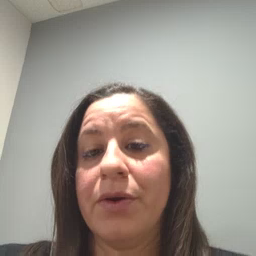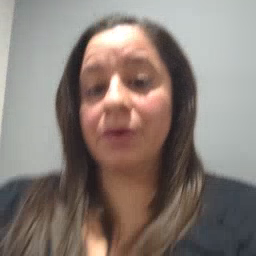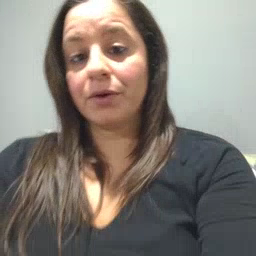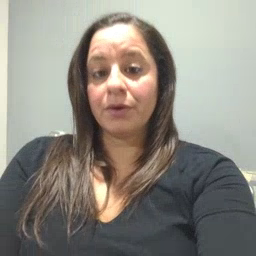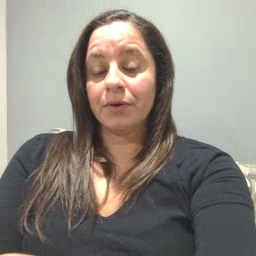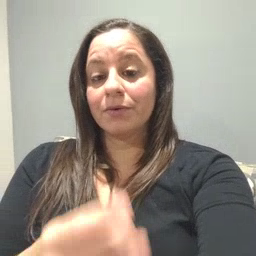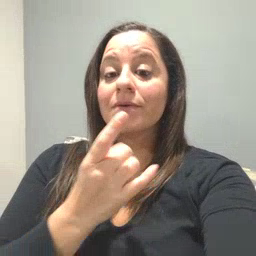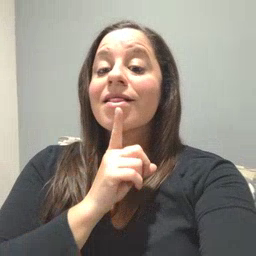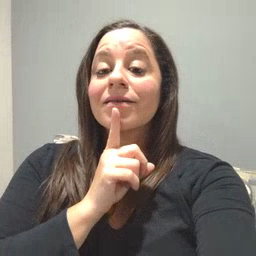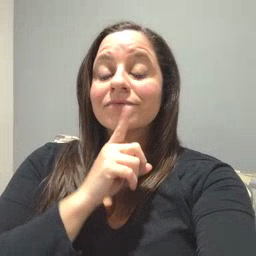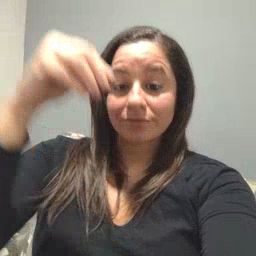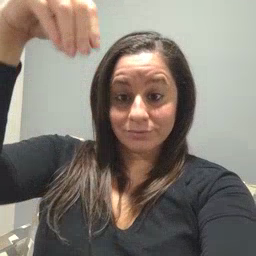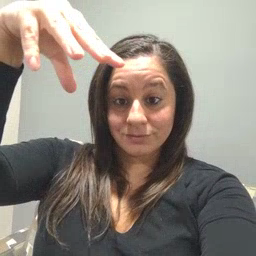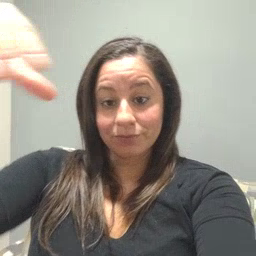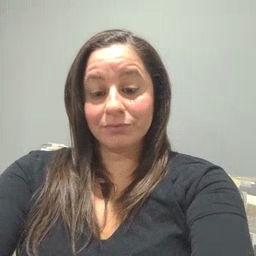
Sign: lamp